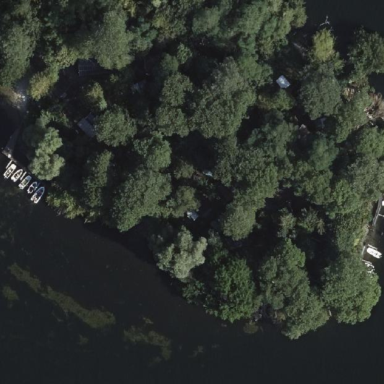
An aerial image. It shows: Islet surrounded by woodland.